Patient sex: M
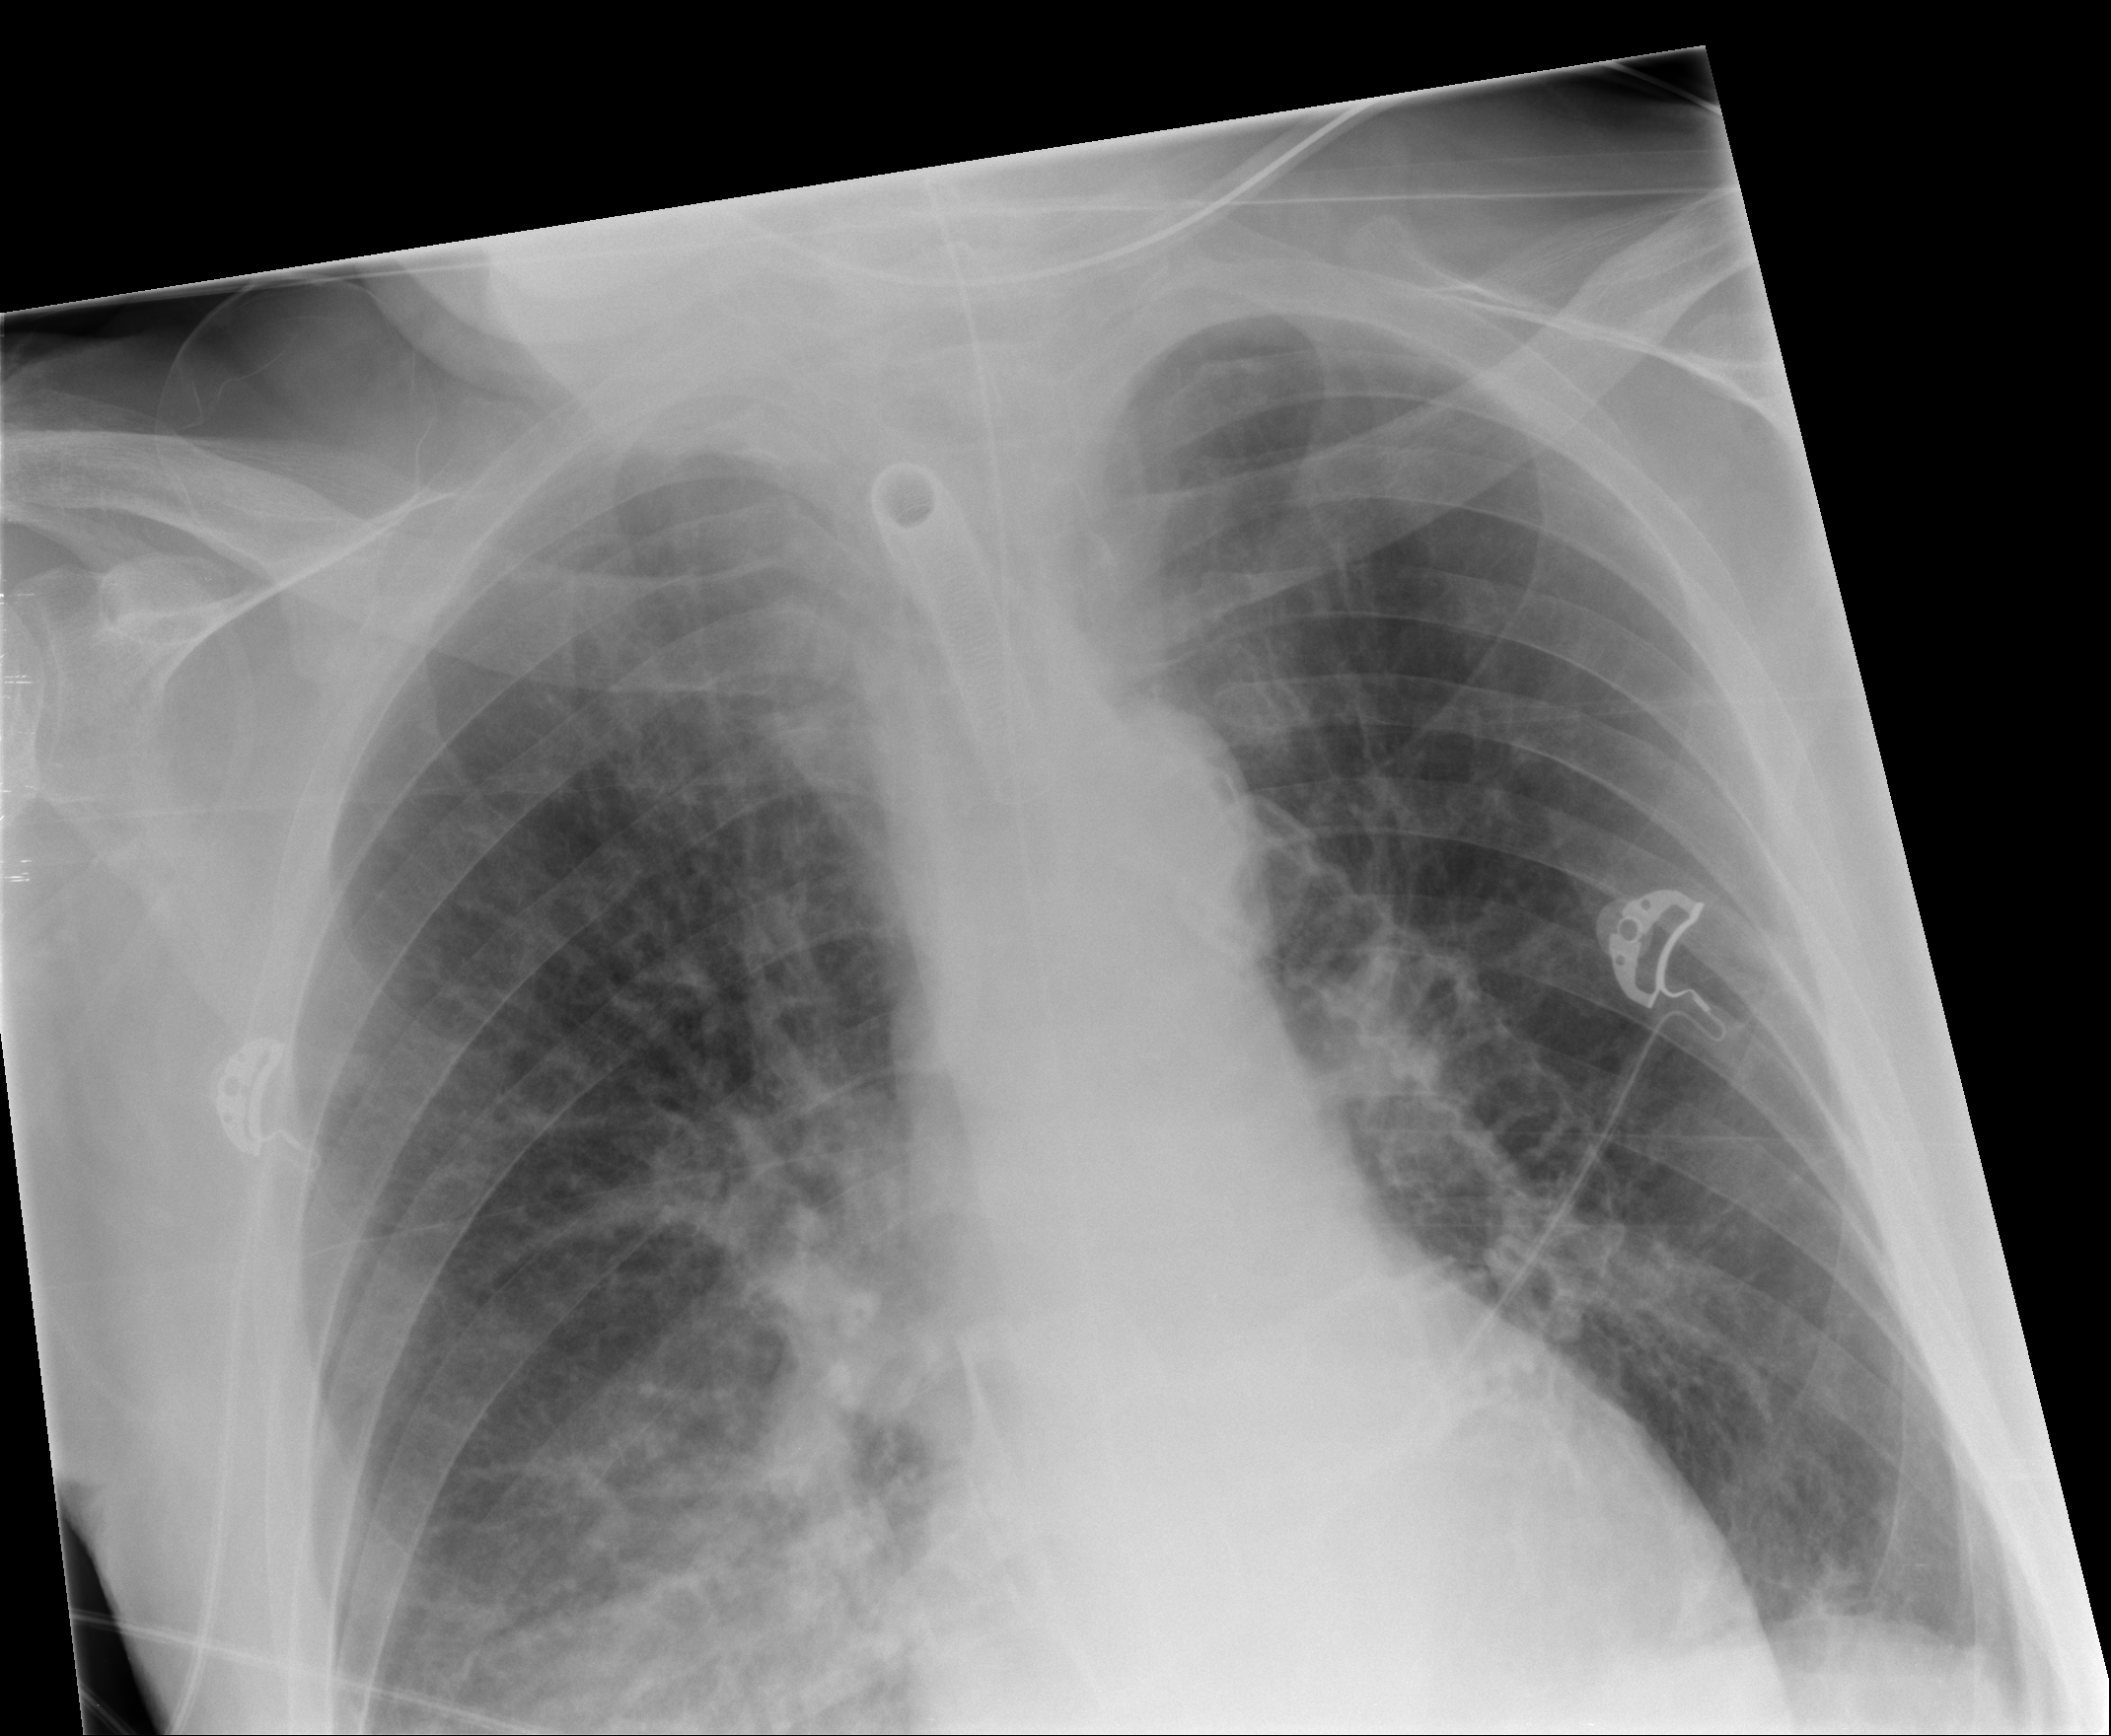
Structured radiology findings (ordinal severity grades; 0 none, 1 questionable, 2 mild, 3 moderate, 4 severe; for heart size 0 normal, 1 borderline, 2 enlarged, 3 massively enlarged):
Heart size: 2
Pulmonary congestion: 2
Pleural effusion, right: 2
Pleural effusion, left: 1
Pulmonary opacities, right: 2
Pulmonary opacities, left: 0
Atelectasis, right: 2
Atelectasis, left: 2